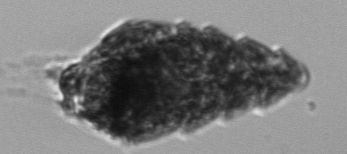
Label: Laboea_strobila